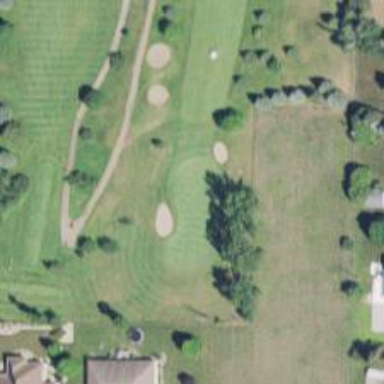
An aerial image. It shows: Golf hole.